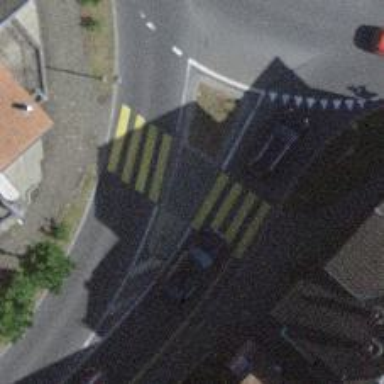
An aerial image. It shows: Pedestrian crossing with zebra markings on the footway.